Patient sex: F
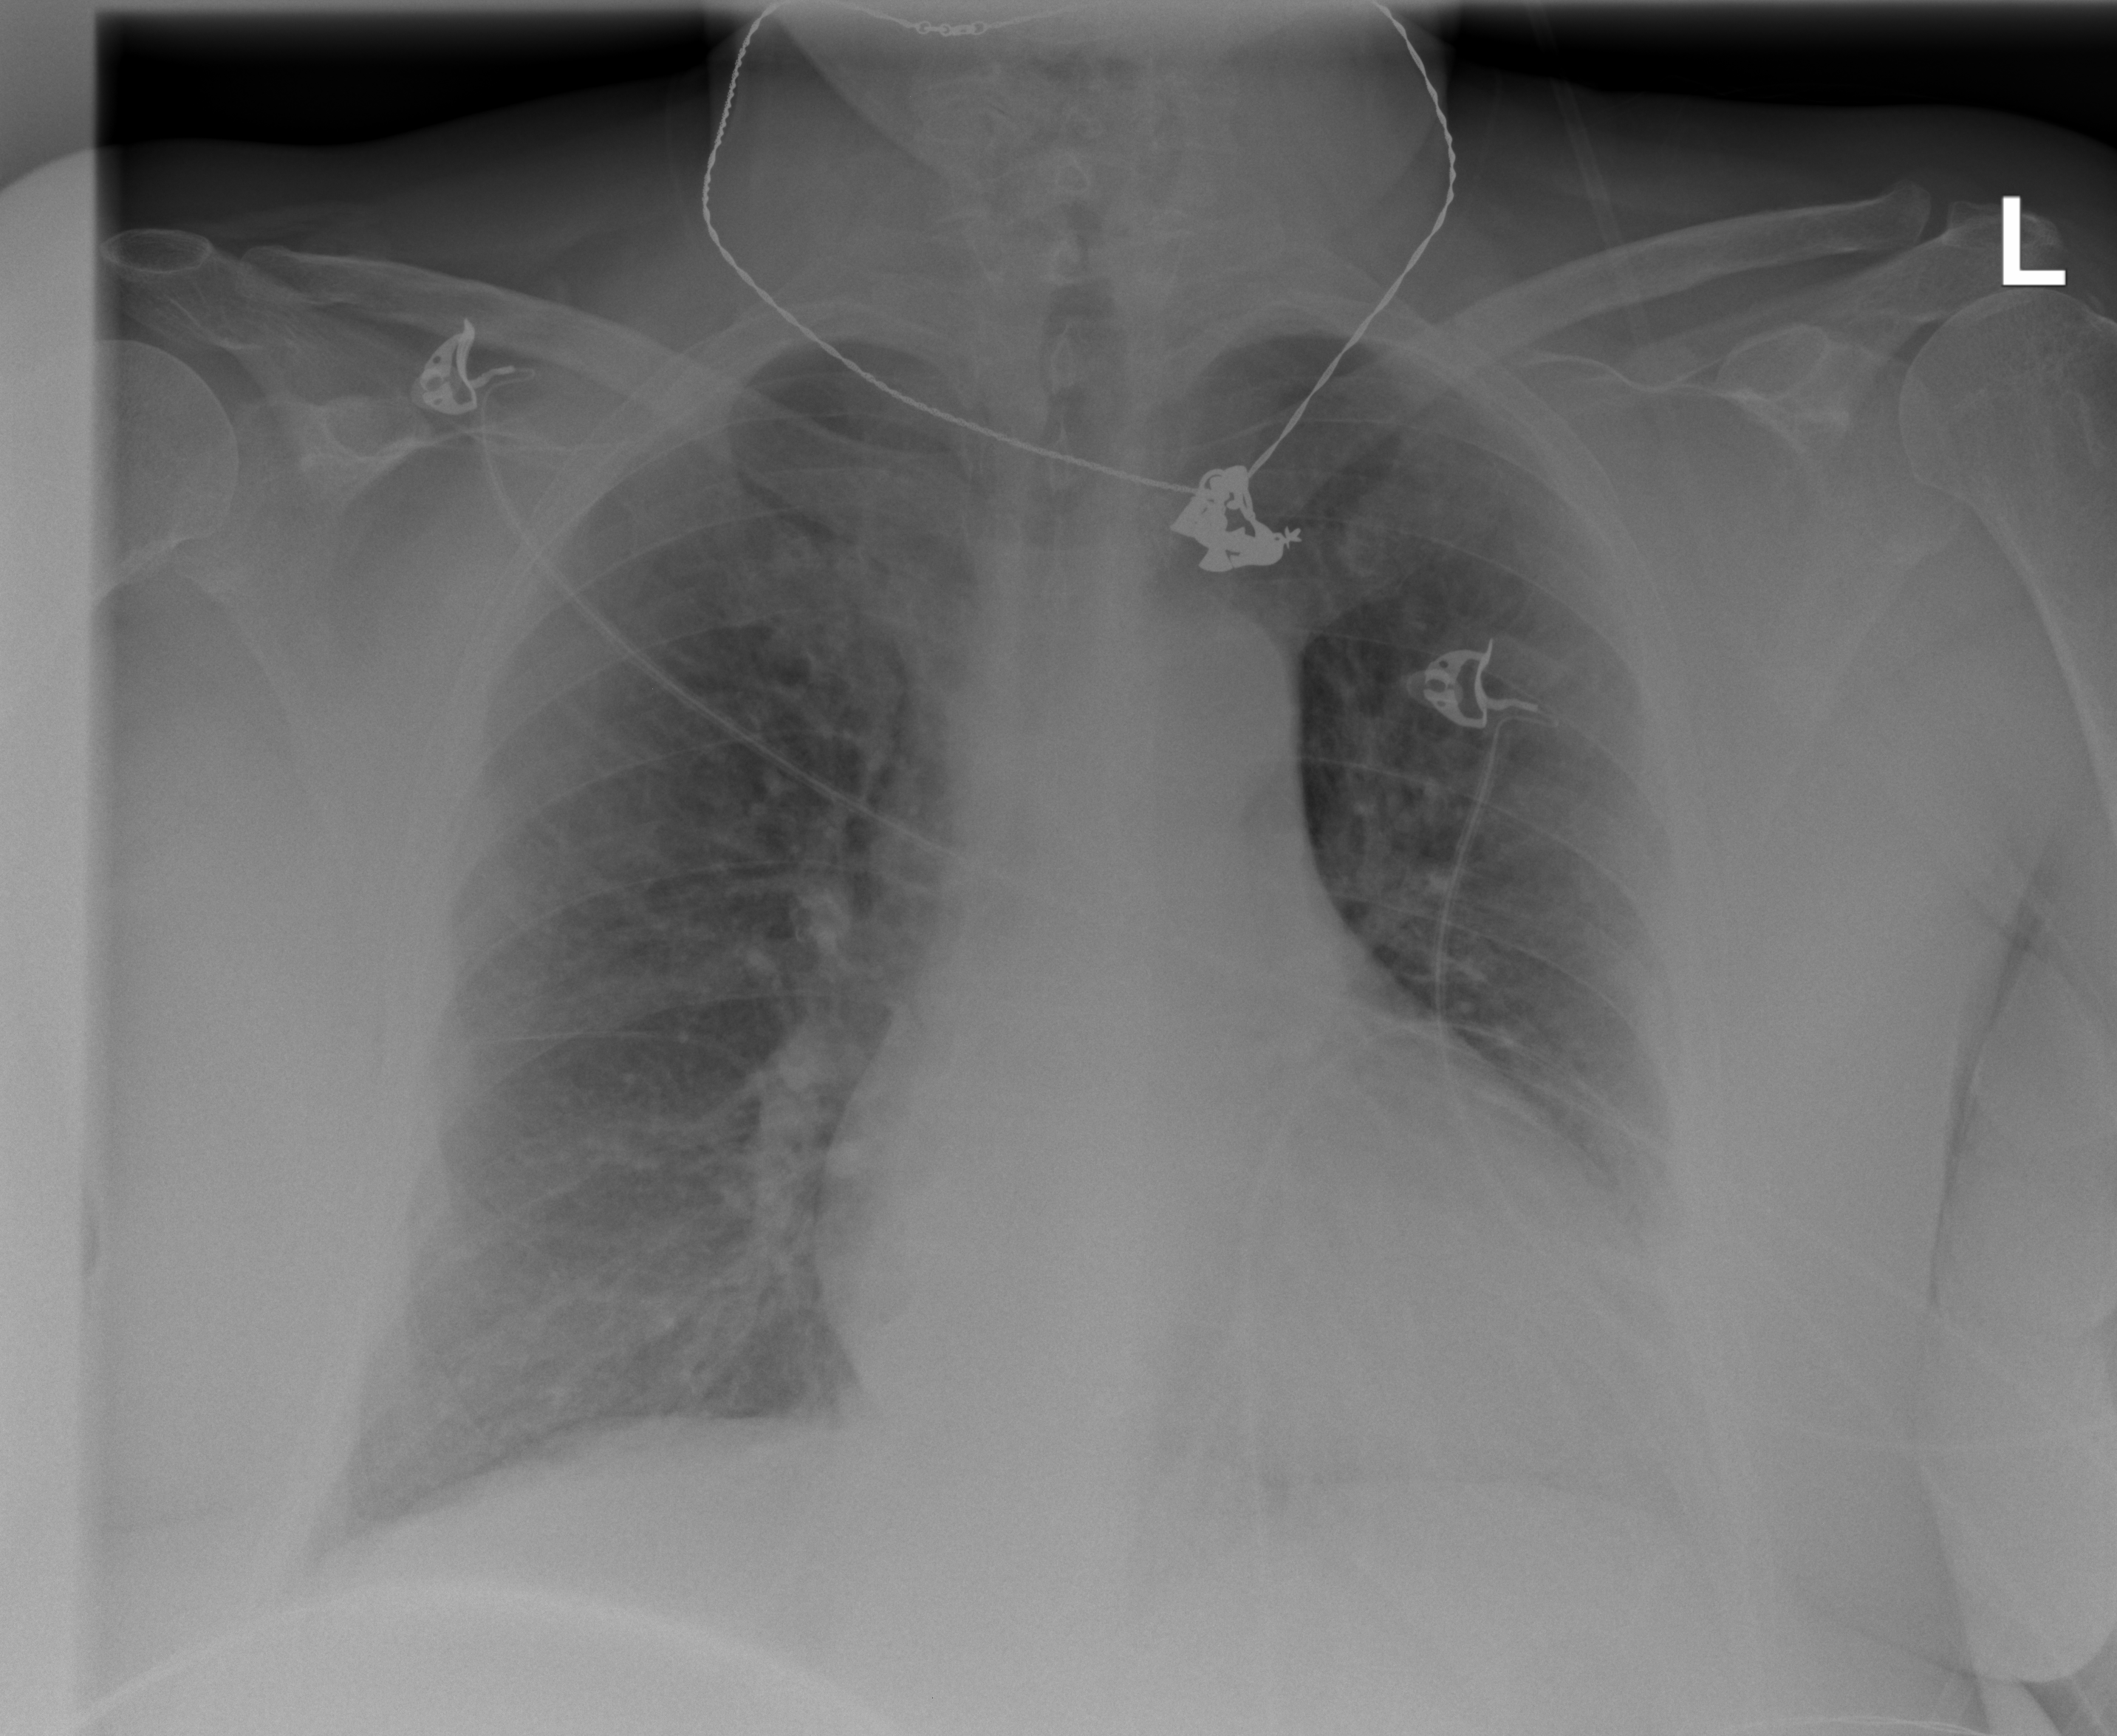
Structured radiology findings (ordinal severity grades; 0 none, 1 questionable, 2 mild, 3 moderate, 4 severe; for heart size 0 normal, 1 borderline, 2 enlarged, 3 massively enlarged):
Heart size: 2
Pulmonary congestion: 0
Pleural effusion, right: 0
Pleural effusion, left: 0
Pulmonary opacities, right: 0
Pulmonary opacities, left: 0
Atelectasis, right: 0
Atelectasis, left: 1